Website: bh-photo
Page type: review-order
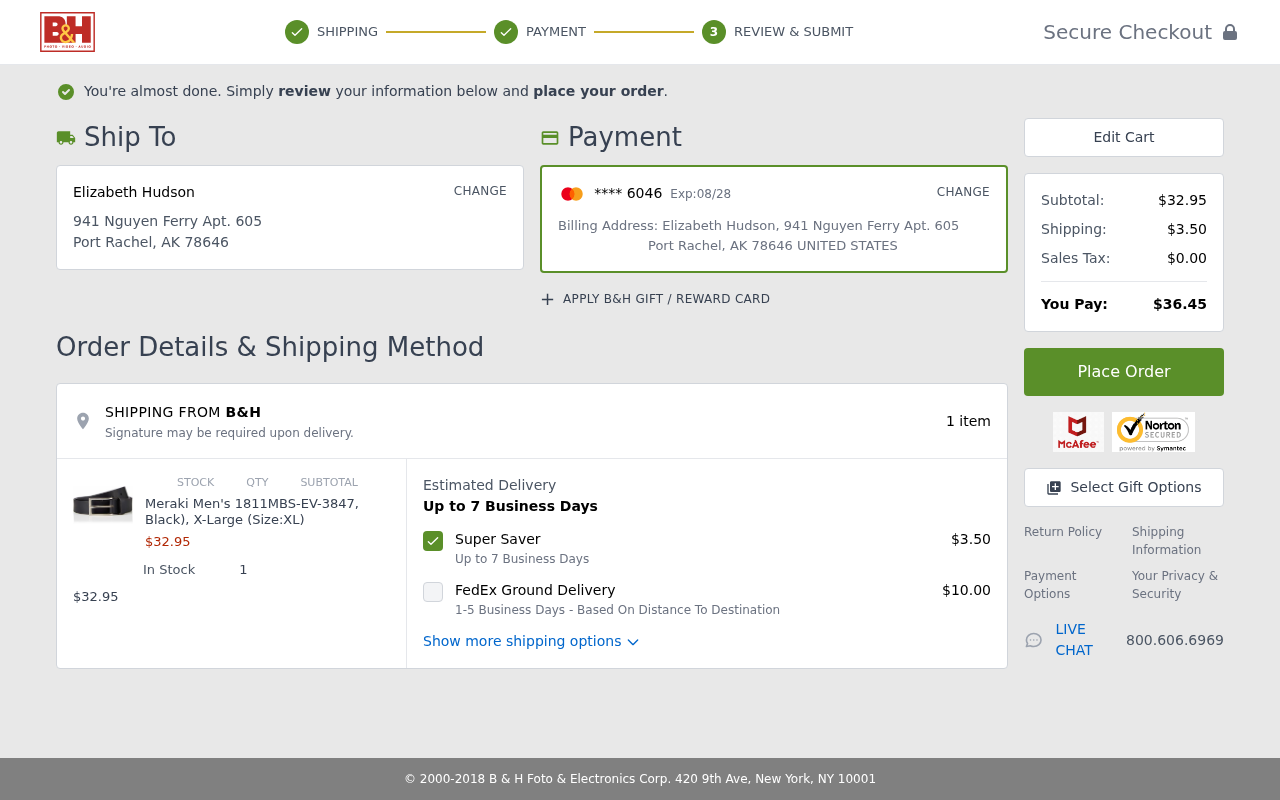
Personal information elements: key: PII_CARD_EXPIRY
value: Exp:08/28
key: PII_CARD_LAST4
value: **** 6046
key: PII_CITY_STATE_ZIP
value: Port Rachel, AK 78646
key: PII_COUNTRY
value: UNITED STATES
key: PII_FULLNAME
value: Elizabeth Hudson
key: PII_FULLNAME2
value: Elizabeth Hudson
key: PII_STREET
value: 941 Nguyen Ferry Apt. 605
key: PII_STREET2
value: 941 Nguyen Ferry Apt. 605
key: PII_CITY_STATE_ZIP2
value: Port Rachel, AK 78646
Product elements: key: PRODUCT1_NAME
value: Meraki Men's 1811MBS-EV-3847, Black), X-Large (Size:XL)
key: PRODUCT1_PRICE
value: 32.95
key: PRODUCT1_QUANTITY
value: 1
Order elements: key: ORDER_NUM_ITEMS
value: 1 item
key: ORDER_SUBTOTAL
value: $32.95
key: ORDER_SHIPPING_COST
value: $3.50
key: ORDER_SHIPPING_ALT
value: $10.00
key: ORDER_SUBTOTAL2
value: $32.95
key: ORDER_SHIPPING_COST2
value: $3.50
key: ORDER_TAX
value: $0.00
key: ORDER_TOTAL
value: $36.45